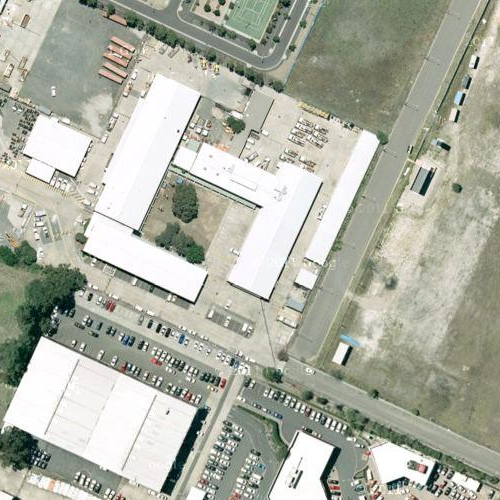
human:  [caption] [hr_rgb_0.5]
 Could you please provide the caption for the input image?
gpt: Many different warehouses arranged neatly in the industrial area with some roads go through .

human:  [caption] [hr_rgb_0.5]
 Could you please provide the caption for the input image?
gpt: Many warehouses arranged neatly in the industrial area .

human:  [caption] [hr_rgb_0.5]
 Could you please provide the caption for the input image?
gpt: Some roads go through the industrial area .

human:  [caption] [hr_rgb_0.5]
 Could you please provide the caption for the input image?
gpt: Lots of warehouses arranged in lines in the industrial area .

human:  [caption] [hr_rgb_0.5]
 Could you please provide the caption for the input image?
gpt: Many warehouses arranged in lines in the industrial area with some roads goes through .